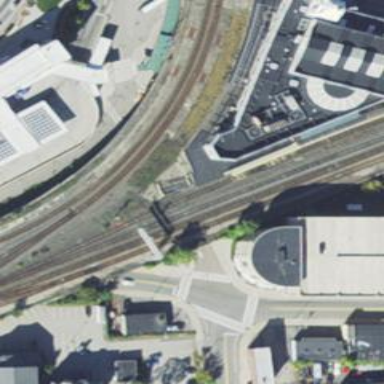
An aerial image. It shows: Railway signal indicating change in ownership.